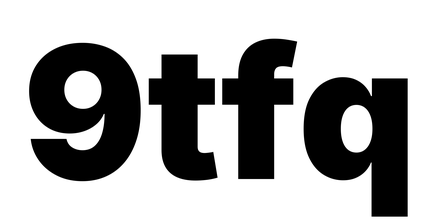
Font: Inter_Black